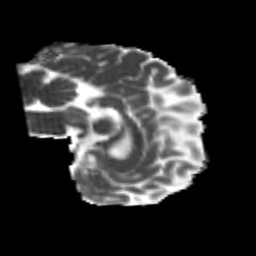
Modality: MD
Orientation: sagittal
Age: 21
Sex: female
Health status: healthy
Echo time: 0.074 s